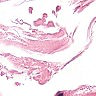
Metastatic tissue present: no